Question: At my company we have a large C++ project with multiple features that can be enabled or disabled with various preprocessor definitions.
If we were to enumerate each of the possible preprocessor/feature combinations in a list of Project Configurations, we'd have ourselves quite an extensive list (not to mention long configuration names)!
Is there a plug-in - or some other unknown feature - which can display a prompt when a user initiates a build, such that the user can check/uncheck a list of configurable features, in order to enable or disable the preprocessor definitions?
Something like this would be awesome:

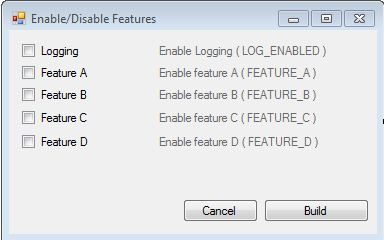
Answer: You could create a simple application which will produce a header file with defines
'''
#ifndef __GEN_CONFIG__
#define __GEN_CONFIG__
#undef LOGGING
#define LOGGING 1 // for example
#undef FEATURE_A
#define FEATURE_A 0
#endif
'''
this header can then be included in the project.
The application/dialog can be executed as a <URL>, to ensure that the header file is updated right before compilation.